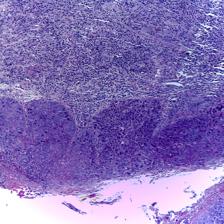
Diagnosis: OSCC